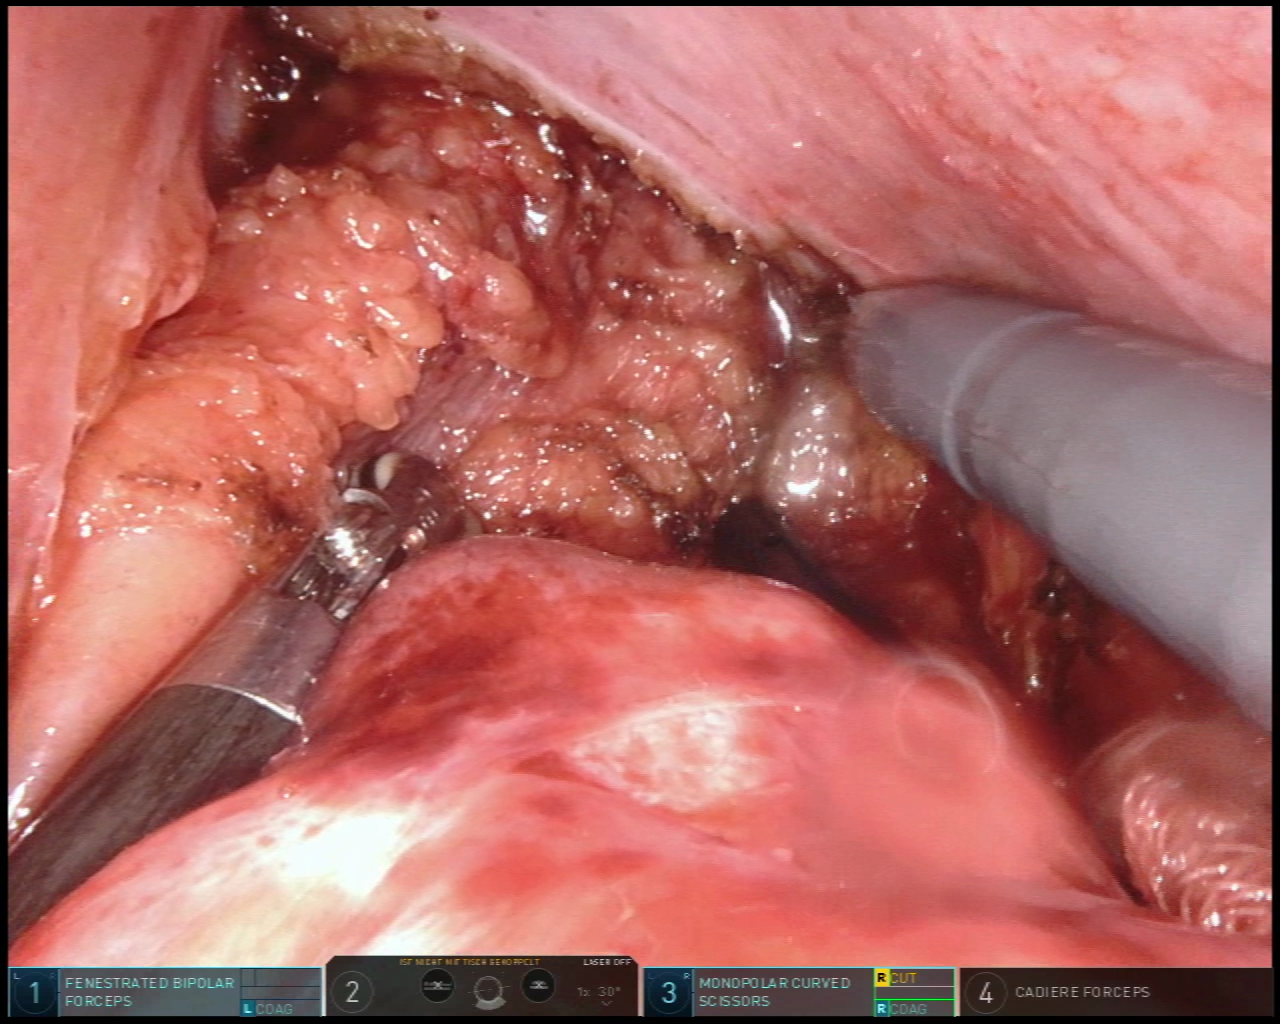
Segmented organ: vesicular_glands
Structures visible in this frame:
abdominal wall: no
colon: no
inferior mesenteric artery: no
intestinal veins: no
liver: no
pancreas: no
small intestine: no
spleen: no
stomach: no
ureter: no
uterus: no
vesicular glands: yes